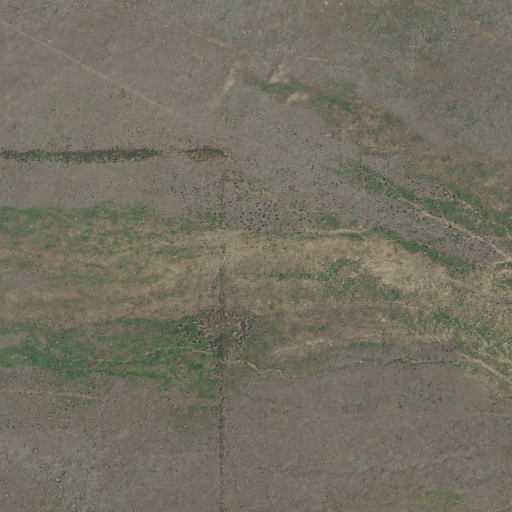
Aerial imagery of valley in Utah named Bone Hollow containing only shrub